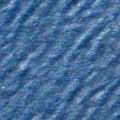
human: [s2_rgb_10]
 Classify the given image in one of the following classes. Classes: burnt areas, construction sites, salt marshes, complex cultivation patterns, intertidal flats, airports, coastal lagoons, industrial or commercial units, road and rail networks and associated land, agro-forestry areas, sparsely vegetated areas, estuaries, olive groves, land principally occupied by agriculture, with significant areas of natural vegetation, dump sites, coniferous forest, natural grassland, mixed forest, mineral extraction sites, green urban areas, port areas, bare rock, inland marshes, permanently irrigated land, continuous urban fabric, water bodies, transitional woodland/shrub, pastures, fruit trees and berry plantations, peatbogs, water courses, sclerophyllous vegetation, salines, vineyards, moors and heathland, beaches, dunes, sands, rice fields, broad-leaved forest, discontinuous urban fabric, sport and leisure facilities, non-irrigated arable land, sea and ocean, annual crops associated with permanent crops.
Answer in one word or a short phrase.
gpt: sea and ocean